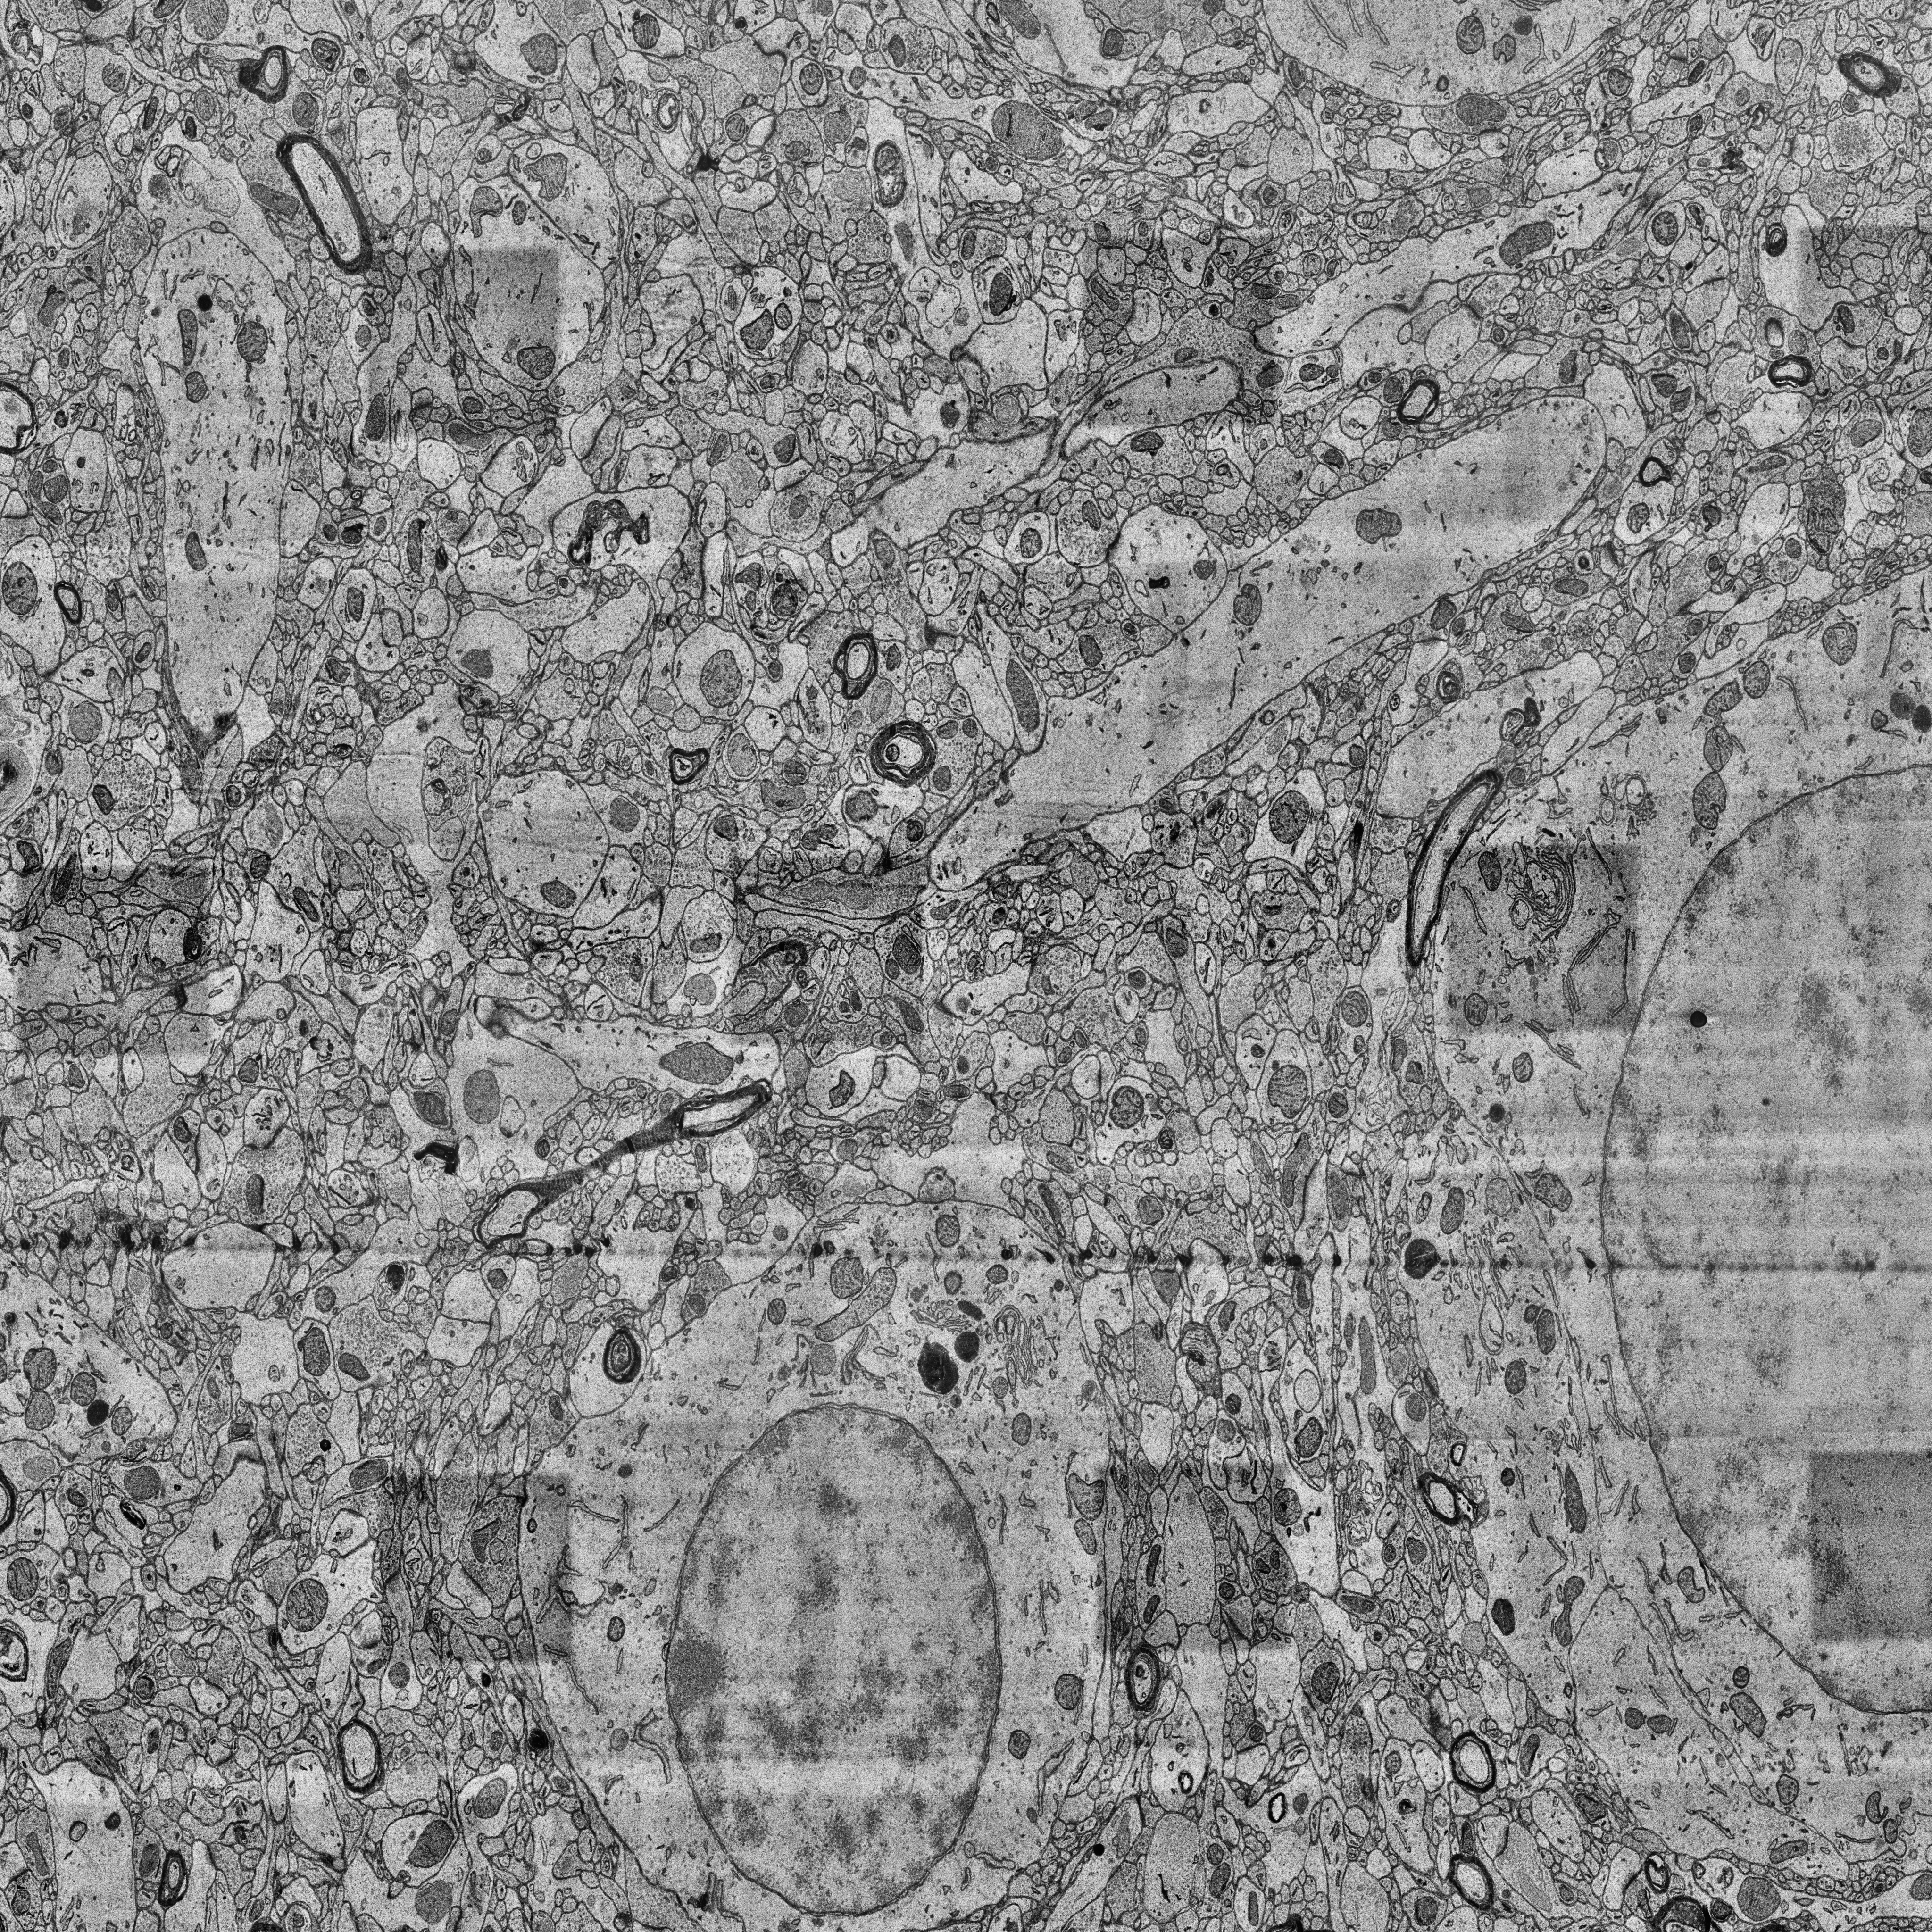
Electron microscopy slice of human cortex tissue
Slice depth (z): 373
Mitochondria instances in slice: 430